Question: I'm trying to place a 'UIButton' as the 'titleView' for my 'UINavigationItem'. This is my code but it doesn't work. The title is completely blank.
'''
override func viewDidLoad() {
super.viewDidLoad()
let titleButton = UIButton()
titleButton.titleLabel?.font = UIFont(name: "HelveticaNeue-Medium", size: 16)
titleButton.titleLabel?.textAlignment = NSTextAlignment.Center;
titleButton.titleLabel?.text = "My Custom Title"
titleButton.titleLabel?.sizeToFit()
self.navigationItem.titleView = titleButton
}
'''
Here is a screenshot of the missing title.

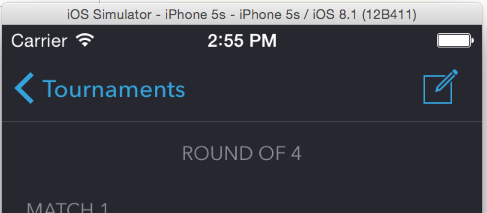
Answer: To set the title of the button you shouldn't be directly setting the text of the label, you should be configuring the button to set the title for a particular state using 'func setTitle(_ title: String?, forState state: UIControlState)'.
Generally you set the title for '.Normal' and that will then apply to all states (as the default).